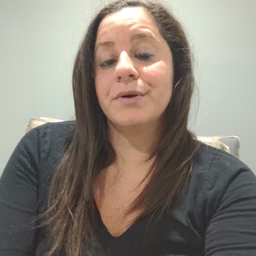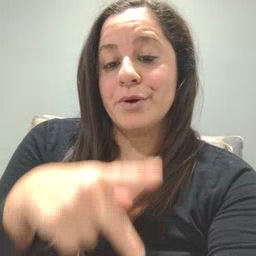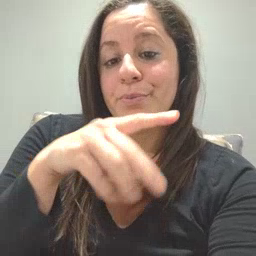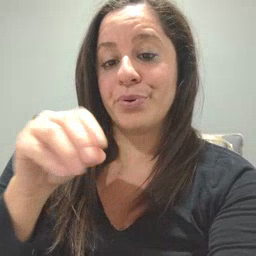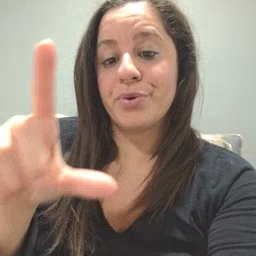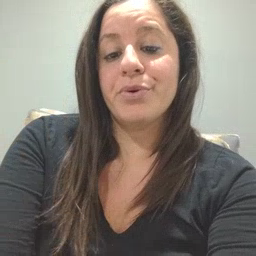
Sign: pool